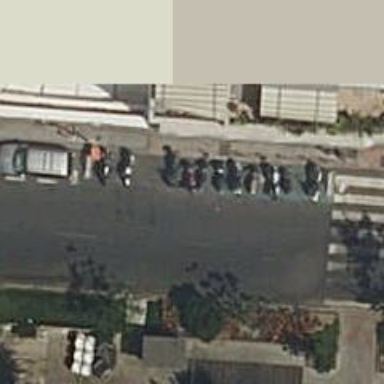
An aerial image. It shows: Motorcycle parking facility.